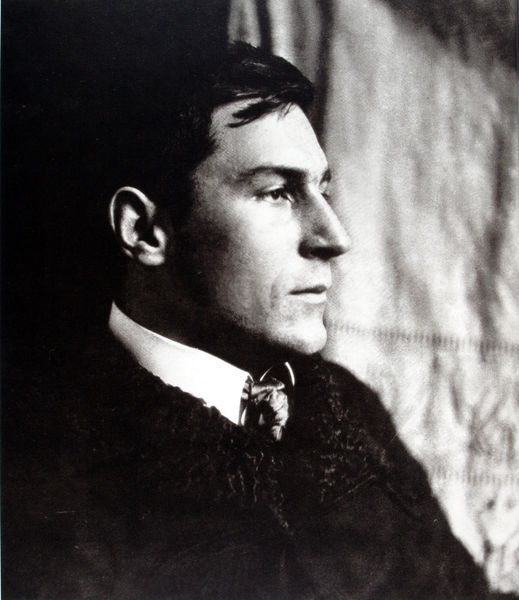
Titel: Franz Marc (Porträtfoto)
Institution: unbekannt
Schlagwörter: dunkel, kopf, mann, schatten, weiß, fenster, frisur, grau, haar, hell, hintergrund, licht, mund, nase, ohr, profil, schwarz, stirn, blick, dach, tuch, anzug, hemd, jacke, jung, gesicht, kragen, pelz, bildnis, portrait, porträt, vorhang, auge, haare, mantel, stoff, brustbild, kinn, traurig, krawatte, ernst, seitenansicht, maler, melancholisch, nachdenklich, seitenlicht, foto, fotografie, photographie, schwarz-weiss, künstler, portait, schriftsteller, franz, strähne, photo, kravatte, pelzmantel, schlips, picasso, haarsträhne, orh, fotographie, pullover, aufnahme, franz marc, marc, franz kafka, kafka, nadar, persianerkragen, polanski, poprtrait, strickjacke